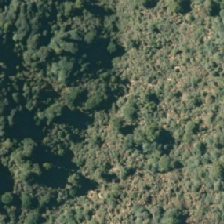
Land cover: manuka_kanuka